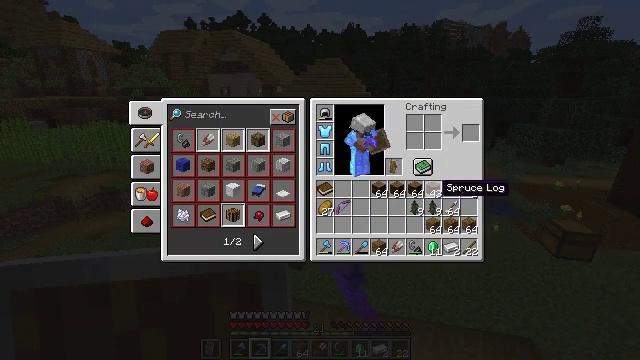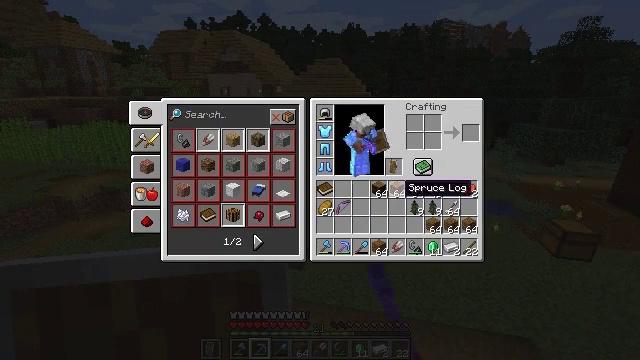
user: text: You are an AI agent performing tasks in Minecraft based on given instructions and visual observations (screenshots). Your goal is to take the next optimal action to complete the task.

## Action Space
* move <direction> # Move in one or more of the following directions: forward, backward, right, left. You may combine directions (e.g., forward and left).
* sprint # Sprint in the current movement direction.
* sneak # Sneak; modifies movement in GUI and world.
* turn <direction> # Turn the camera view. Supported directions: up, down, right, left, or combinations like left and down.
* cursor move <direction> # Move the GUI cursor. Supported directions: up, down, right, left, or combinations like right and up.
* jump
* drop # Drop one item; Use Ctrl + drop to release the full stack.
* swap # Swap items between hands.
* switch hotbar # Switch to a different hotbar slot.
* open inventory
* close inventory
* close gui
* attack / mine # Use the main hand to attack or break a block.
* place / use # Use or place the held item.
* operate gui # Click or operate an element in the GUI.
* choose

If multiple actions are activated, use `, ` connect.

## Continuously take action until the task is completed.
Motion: motion action
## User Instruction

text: Remove an iron chestplate from the inventory.
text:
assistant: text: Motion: cursor move left
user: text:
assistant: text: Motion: no_op